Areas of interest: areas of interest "Industrial"
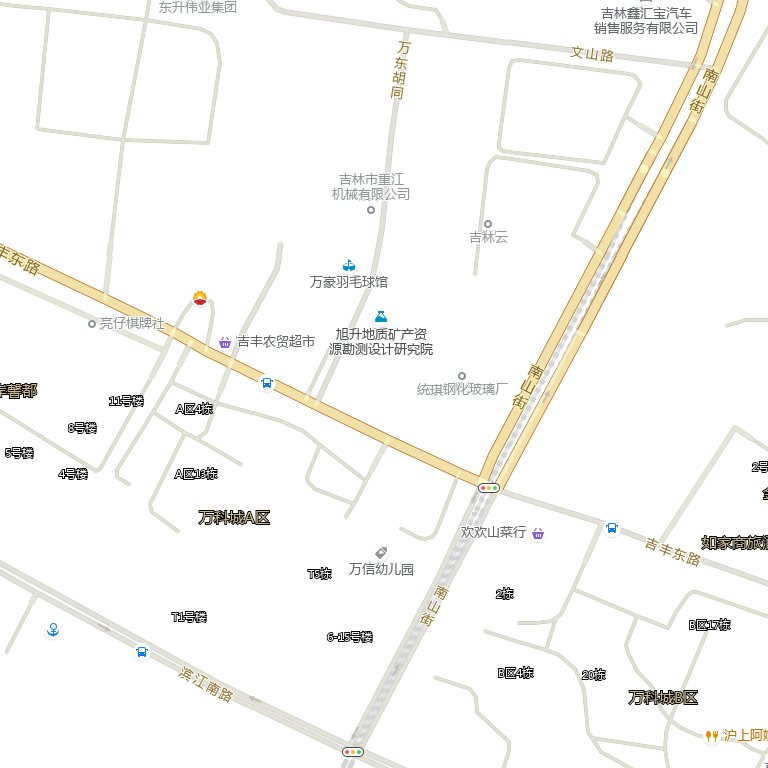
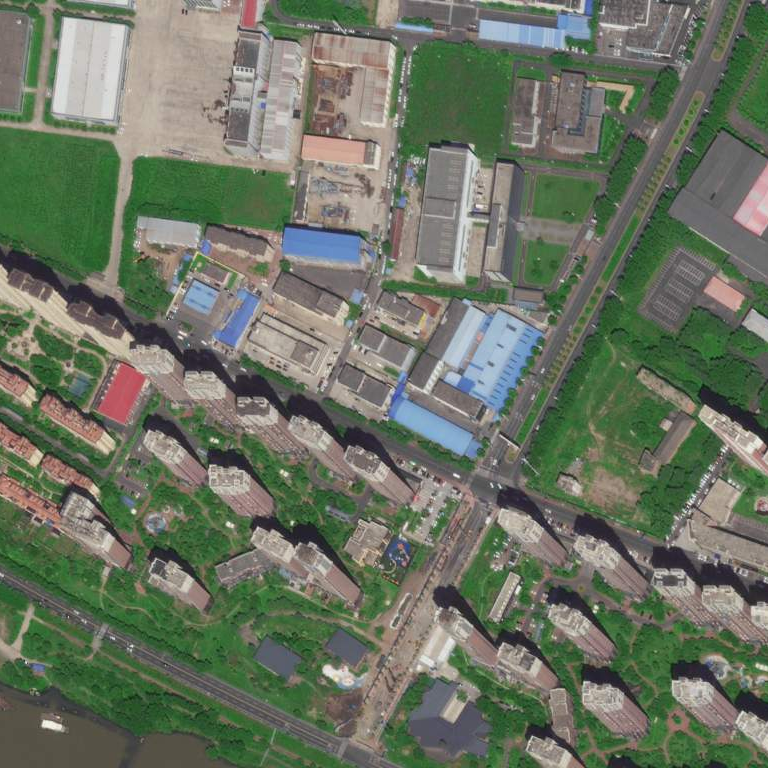